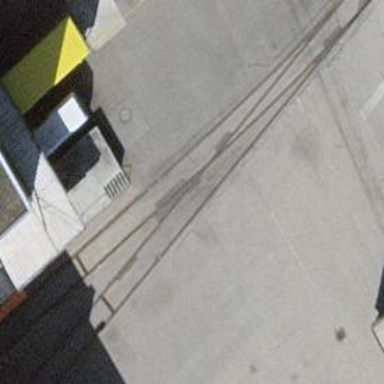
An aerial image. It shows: Single railway spur track.